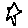
Label: star